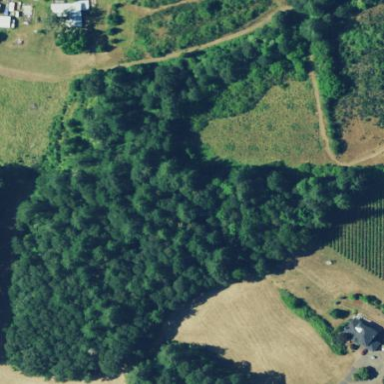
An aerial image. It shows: Serene woodland landscape.